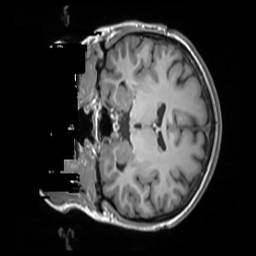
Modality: T1w
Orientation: coronal
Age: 29
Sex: female
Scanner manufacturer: siemens
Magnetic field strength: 3 T
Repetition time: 1.55 s
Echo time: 0.00234 s